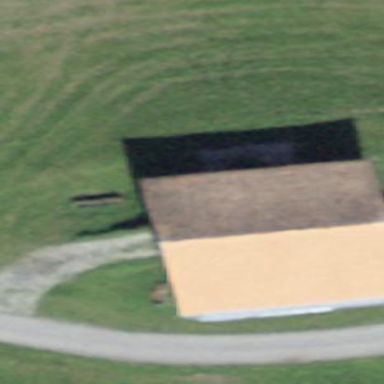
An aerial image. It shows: Barn.